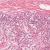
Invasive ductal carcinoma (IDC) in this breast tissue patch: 0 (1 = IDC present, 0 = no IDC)